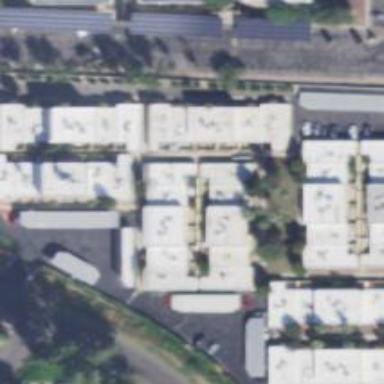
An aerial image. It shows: Apartment used for tourism.